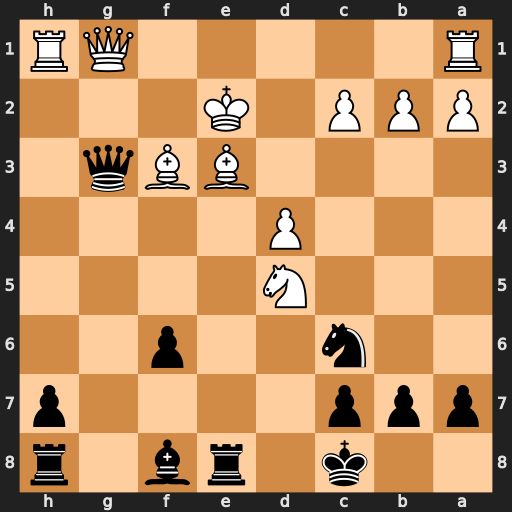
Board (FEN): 2k1rb1r/ppp4p/2n2p2/3N4/3P4/4BBq1/PPP1K3/R5QR
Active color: b
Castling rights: -
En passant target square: -
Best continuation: Nxd4+ Kd3 Qxf3